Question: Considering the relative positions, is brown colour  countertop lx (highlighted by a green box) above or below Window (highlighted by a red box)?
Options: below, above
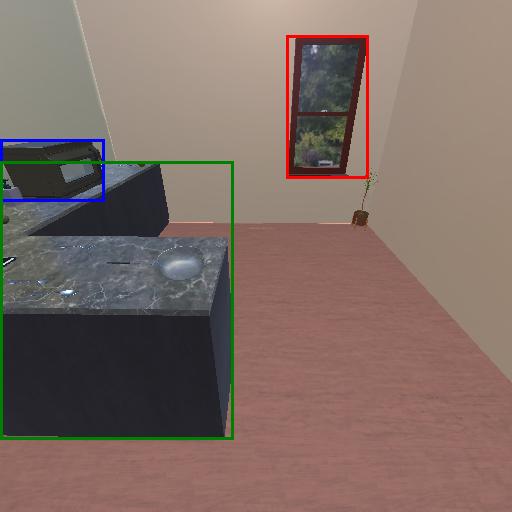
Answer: below